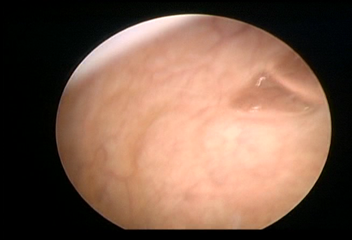
Modality: WLC
Class: Foreign bodies
Subclass: AirBubble
Bladder cancer association: No
Annotated structures: Air bubble